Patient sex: M
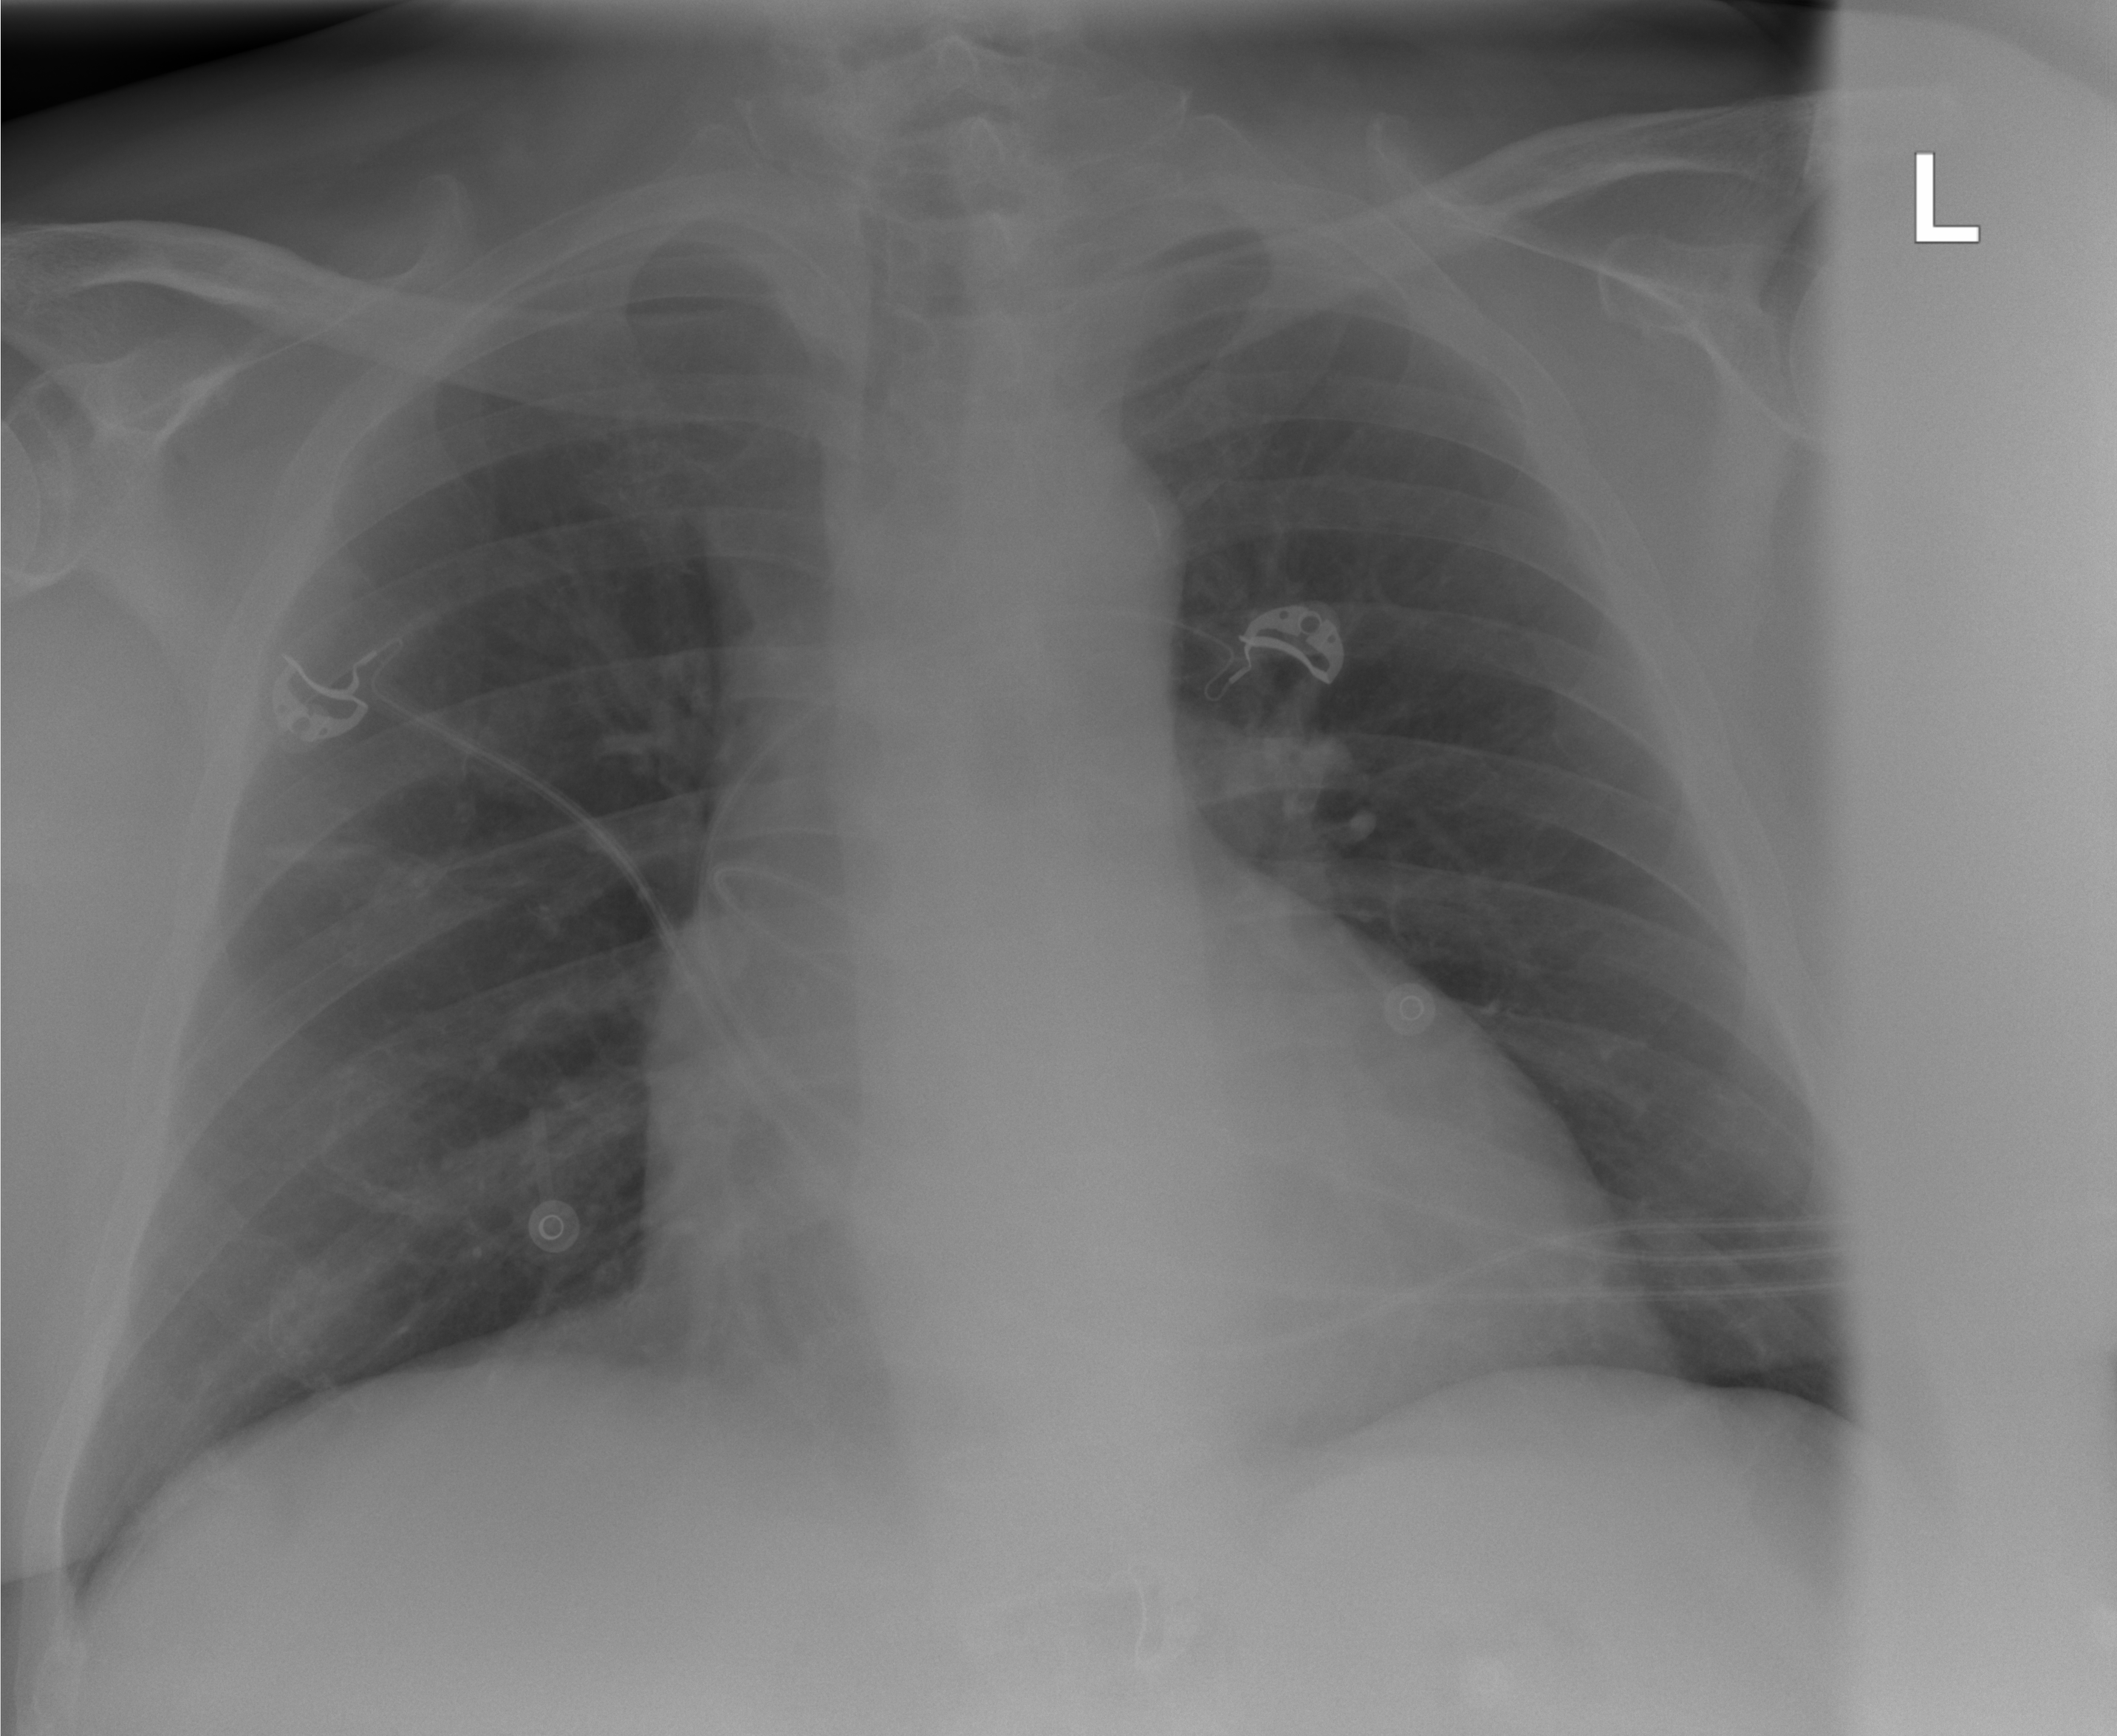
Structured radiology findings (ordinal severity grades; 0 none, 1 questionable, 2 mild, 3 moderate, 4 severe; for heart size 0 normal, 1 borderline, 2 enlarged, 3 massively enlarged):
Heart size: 2
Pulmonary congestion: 0
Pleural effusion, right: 0
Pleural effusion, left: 0
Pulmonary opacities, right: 0
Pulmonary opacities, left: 0
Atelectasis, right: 2
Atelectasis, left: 0